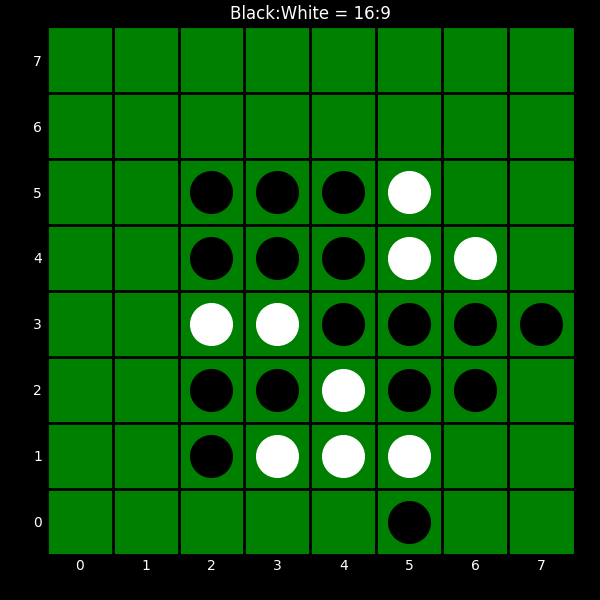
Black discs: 16
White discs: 9